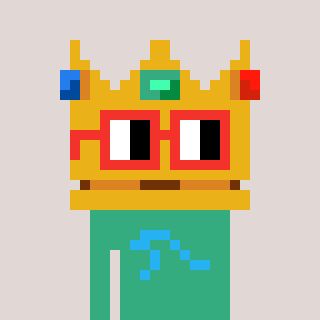
a pixel art character with square red glasses, a crown-shaped head and a teal-colored body on a warm background